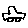
Label: car